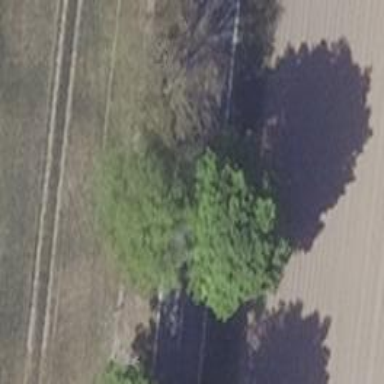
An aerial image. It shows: Deciduous tree with broadleaved leaves.